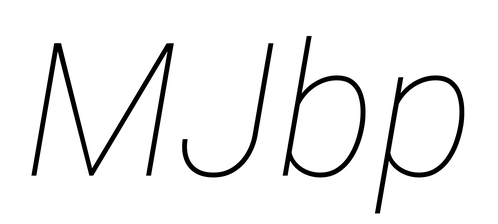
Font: Roboto-Italic_Thin_Italic